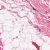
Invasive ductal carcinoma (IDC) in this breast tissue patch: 0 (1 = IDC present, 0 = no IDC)